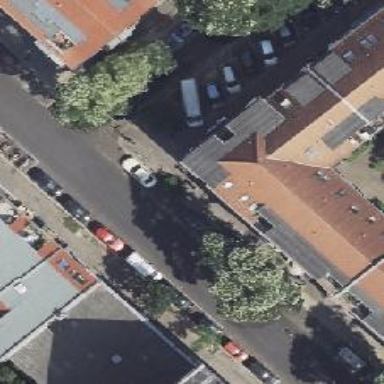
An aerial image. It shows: Bicycle parking located on the sidewalk.